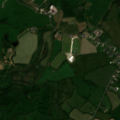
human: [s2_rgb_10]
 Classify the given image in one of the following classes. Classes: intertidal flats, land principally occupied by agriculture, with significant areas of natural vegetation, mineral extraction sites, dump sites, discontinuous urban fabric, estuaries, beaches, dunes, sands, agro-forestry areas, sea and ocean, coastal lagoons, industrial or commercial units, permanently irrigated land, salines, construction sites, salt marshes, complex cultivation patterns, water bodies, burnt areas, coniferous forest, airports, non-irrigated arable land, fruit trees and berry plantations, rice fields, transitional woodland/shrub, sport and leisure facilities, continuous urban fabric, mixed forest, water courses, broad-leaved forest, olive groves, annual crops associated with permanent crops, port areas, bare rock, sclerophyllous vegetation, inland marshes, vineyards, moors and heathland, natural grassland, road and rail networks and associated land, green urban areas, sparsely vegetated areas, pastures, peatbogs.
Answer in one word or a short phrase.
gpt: non-irrigated arable land, pastures, complex cultivation patterns, coniferous forest